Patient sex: M
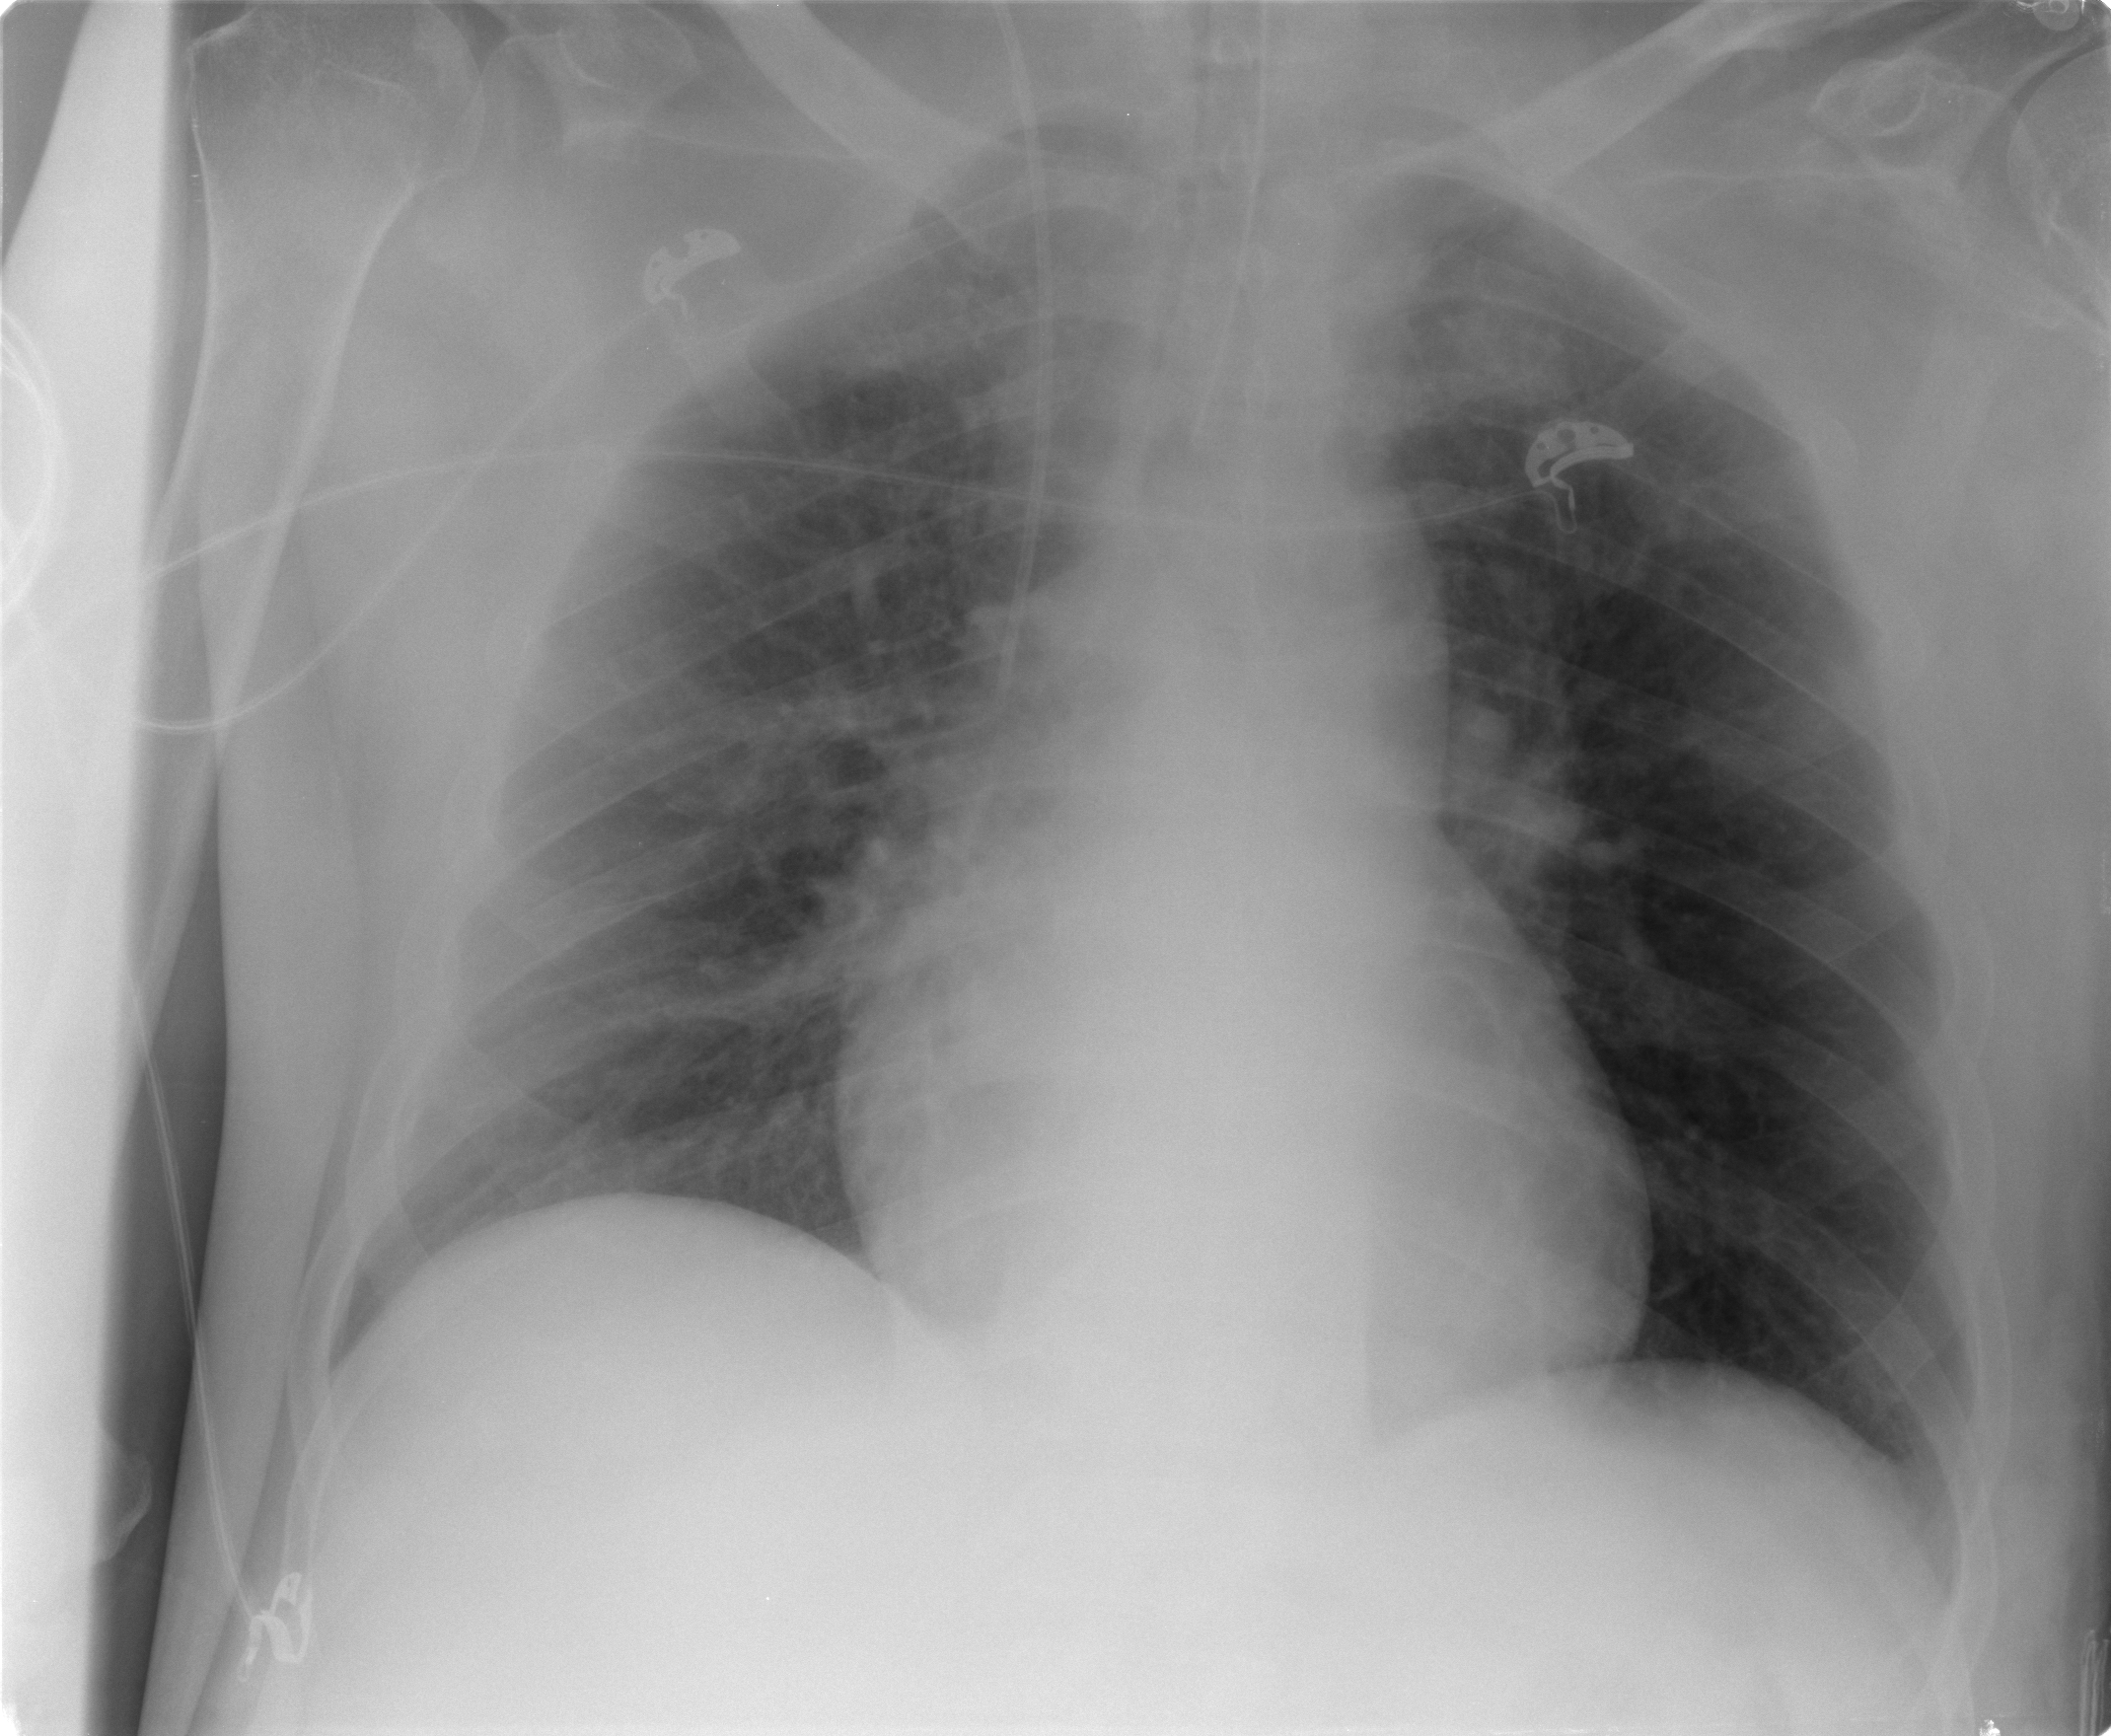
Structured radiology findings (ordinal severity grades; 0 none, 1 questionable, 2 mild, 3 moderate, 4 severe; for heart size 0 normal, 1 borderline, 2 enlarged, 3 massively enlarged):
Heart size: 1
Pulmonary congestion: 0
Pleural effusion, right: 0
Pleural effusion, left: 0
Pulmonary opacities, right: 1
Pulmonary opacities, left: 0
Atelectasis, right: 0
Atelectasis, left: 0